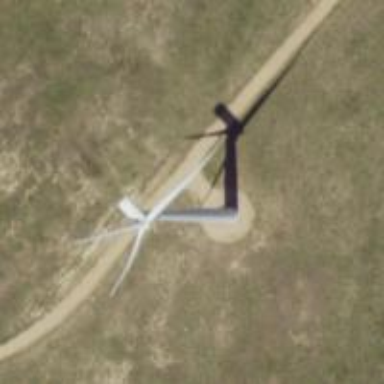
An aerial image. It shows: Wind generator with horizontal axis. The generator is wind turbine.